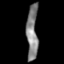
Tissue: prostate
Cell type: T cells
Senescence score: 0.3408
Nuclear area (px): 612
Mean DAPI intensity: 129.987